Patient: sex F, age 36
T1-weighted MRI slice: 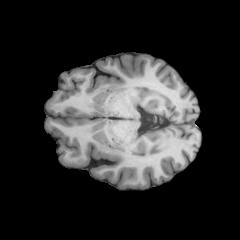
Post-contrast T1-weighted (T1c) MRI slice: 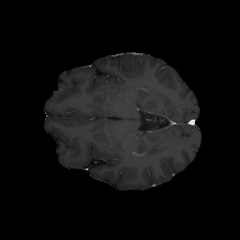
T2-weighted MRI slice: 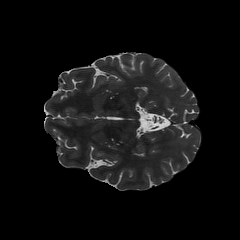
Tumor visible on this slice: no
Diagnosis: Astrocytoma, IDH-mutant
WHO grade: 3